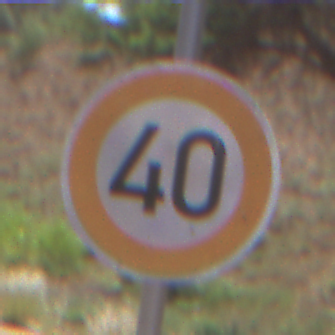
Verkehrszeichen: Geschwindigkeit40
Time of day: Midday
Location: Outdoor (RoadRail)
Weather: Clear
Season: NotSpecified
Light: Natural